Interaction volume radius: 5 \u00c5
Interaction volume height: 20 \u00c5
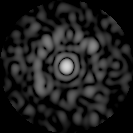
Disorder parameter: 0.7343